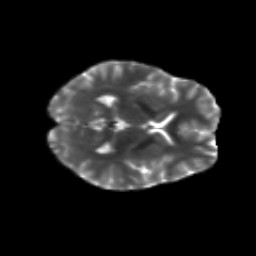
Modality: T2w
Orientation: axial
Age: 24
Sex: female
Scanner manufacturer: siemens
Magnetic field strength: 3 T
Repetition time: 8.8 s
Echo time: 0.085 s